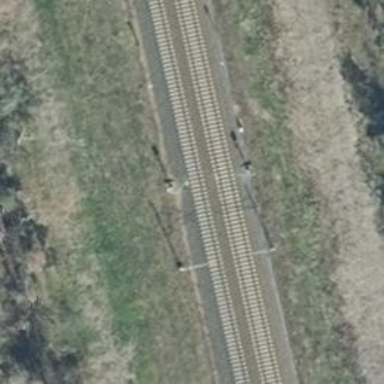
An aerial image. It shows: Light signal at railway crossing.